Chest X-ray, PA view. Patient: 59 years old, sex M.
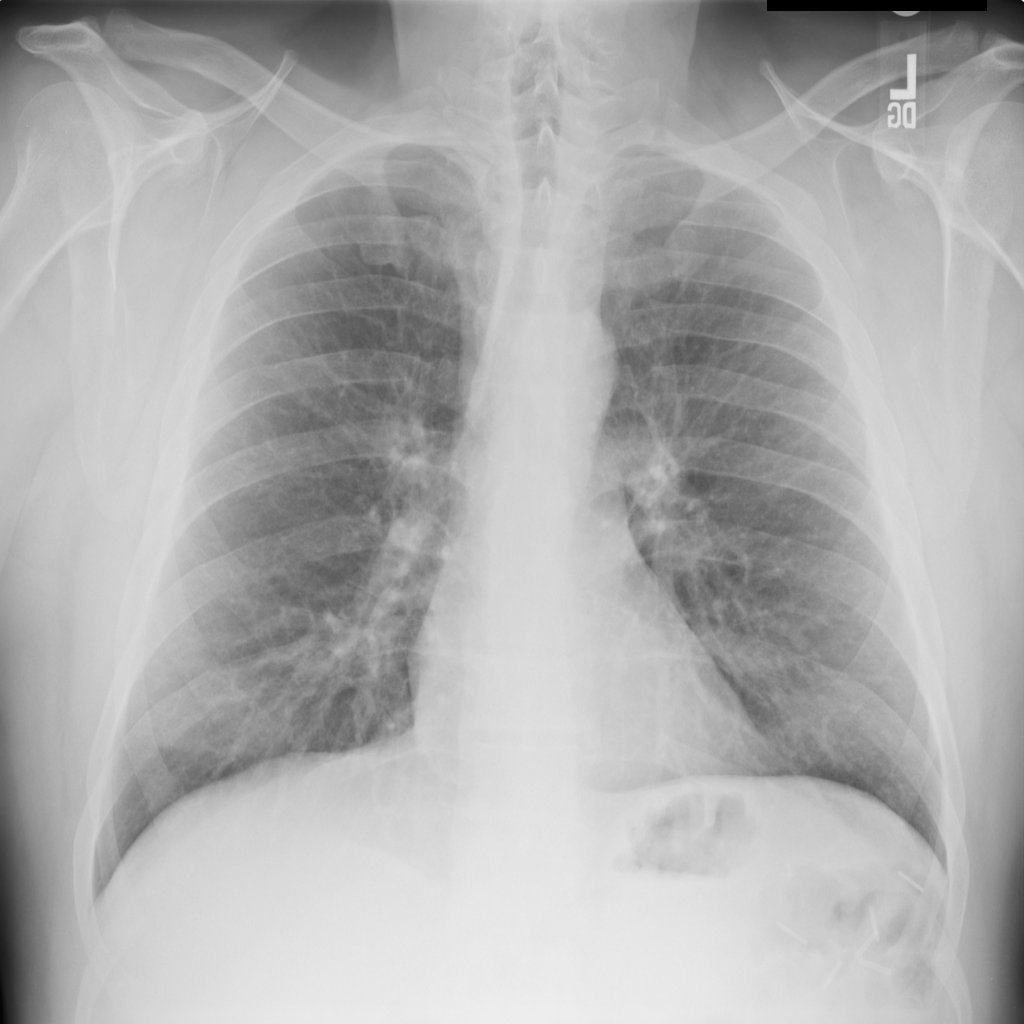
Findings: No Finding